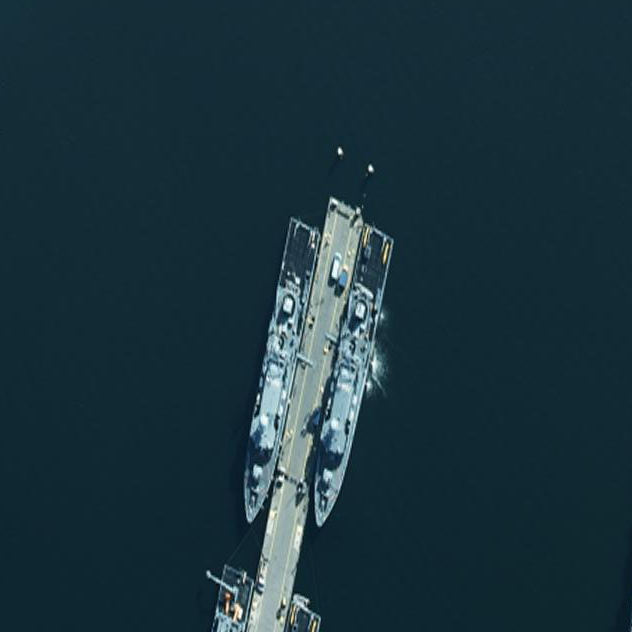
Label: combat